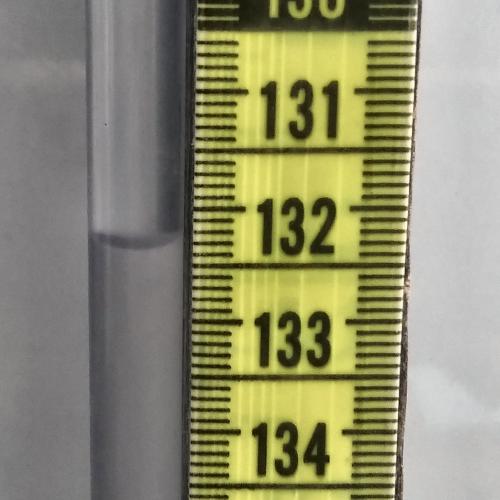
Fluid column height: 132.3 cm